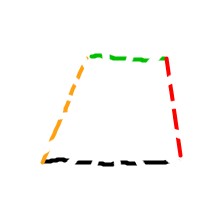
Shape: trapezoid